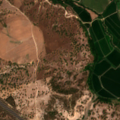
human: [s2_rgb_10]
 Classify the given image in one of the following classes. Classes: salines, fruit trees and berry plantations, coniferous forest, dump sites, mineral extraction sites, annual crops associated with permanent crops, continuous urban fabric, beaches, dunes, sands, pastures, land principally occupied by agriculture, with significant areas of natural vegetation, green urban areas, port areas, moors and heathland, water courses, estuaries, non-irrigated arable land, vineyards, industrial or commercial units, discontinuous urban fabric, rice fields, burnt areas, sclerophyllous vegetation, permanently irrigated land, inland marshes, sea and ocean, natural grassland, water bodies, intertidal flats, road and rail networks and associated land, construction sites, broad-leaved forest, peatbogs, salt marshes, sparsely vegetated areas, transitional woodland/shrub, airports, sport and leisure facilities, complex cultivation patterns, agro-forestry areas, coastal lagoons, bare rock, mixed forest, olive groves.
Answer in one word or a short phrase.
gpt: permanently irrigated land, rice fields, agro-forestry areas, broad-leaved forest